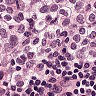
Metastatic tissue present: yes